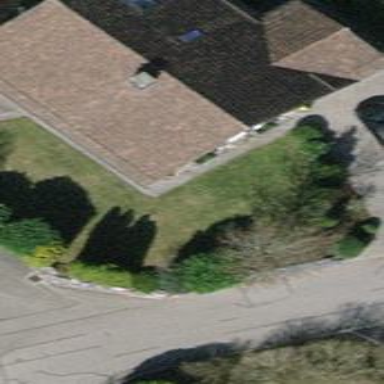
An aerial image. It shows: Detached building with gabled roof.